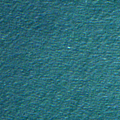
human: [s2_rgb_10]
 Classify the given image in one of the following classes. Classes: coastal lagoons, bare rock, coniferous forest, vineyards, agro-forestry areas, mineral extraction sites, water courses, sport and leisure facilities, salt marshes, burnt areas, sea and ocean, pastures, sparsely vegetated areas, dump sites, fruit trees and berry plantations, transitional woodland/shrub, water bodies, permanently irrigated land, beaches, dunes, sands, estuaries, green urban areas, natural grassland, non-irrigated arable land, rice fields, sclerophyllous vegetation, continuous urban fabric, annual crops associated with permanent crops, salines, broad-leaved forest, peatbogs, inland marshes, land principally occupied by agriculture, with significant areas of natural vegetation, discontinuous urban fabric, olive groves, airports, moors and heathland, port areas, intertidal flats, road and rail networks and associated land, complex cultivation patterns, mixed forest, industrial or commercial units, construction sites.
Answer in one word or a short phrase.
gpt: sea and ocean